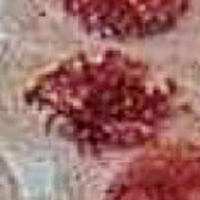
Label: metaphase